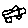
Label: car